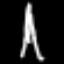
Label: The Eiffel Tower